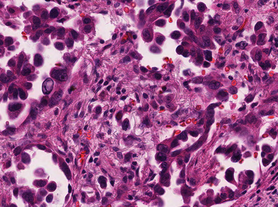
Tumor epithelial tissue: yes
Tumor-associated stroma tissue: yes
Normal tissue: no